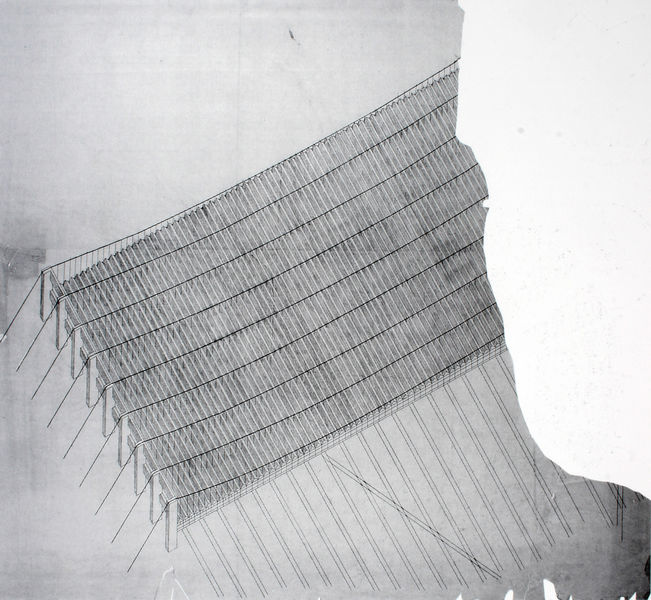
Titel: Güterbahnhof, Isometrie
Künstler: Bodo Rasch
Schlagwörter: weiß, komposition, grau, pfeiler, schwarz, skizze, stützen, zeichnung, anlage, dach, architektur, gitter, papier, studie, modern, grafik, graphik, linien, seile, detail, stufen, striche, taue, halle, befestigung, pfosten, aufsicht, schwarzweiß, entwurf, fragment, stück, konstruktion, plan, geometrie, zelt, abriss, parallelen, rasterung, gerissen, zeichungn, stptzen